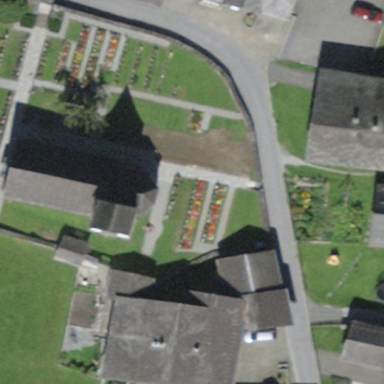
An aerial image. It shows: Church which is place of worship.